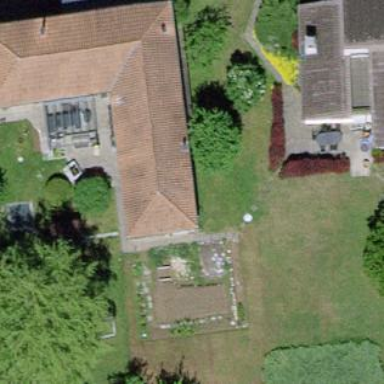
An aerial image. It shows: Simple and straightforward house.